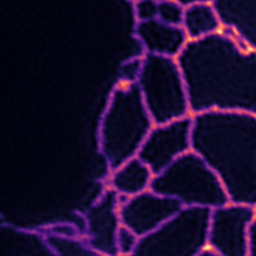
Label: Super-resolution ER image